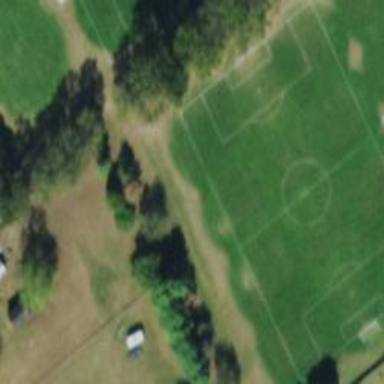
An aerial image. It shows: Soccer pitch designated for leisure and sports activities.